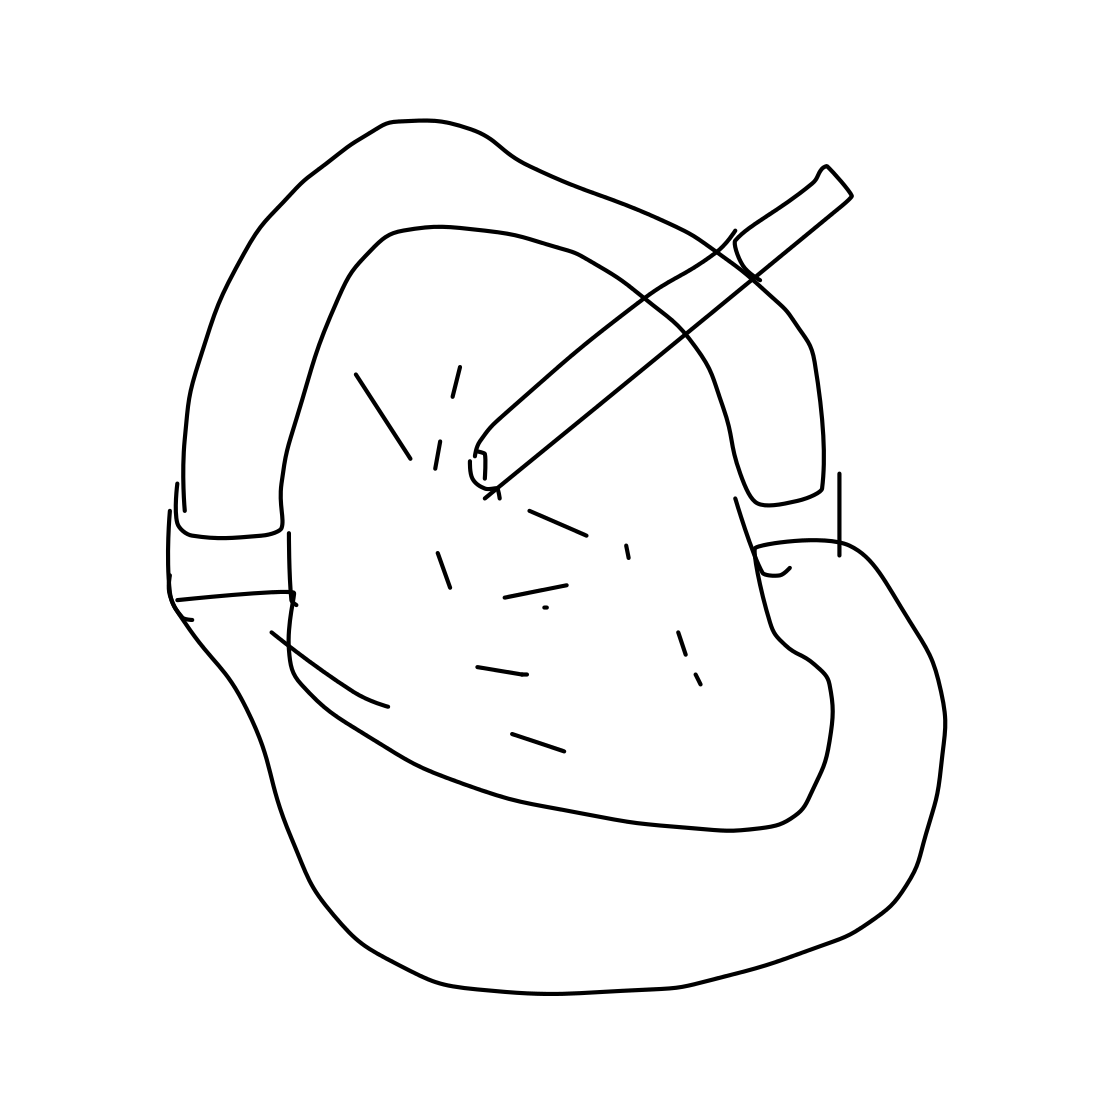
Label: ashtray